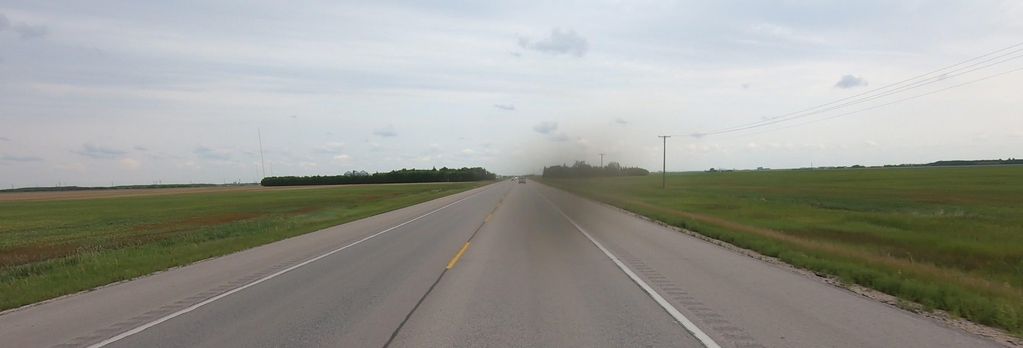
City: winnipeg